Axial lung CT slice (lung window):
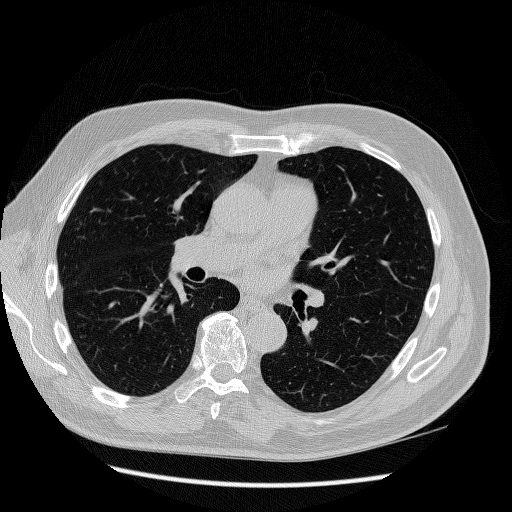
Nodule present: no